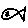
Label: fish